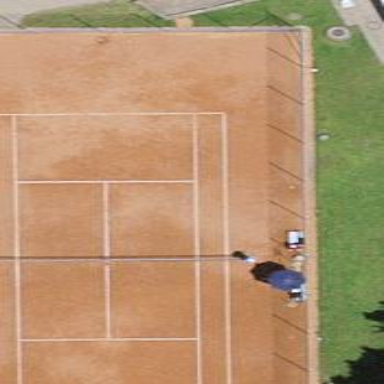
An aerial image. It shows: Tennis court on pitch.